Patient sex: M
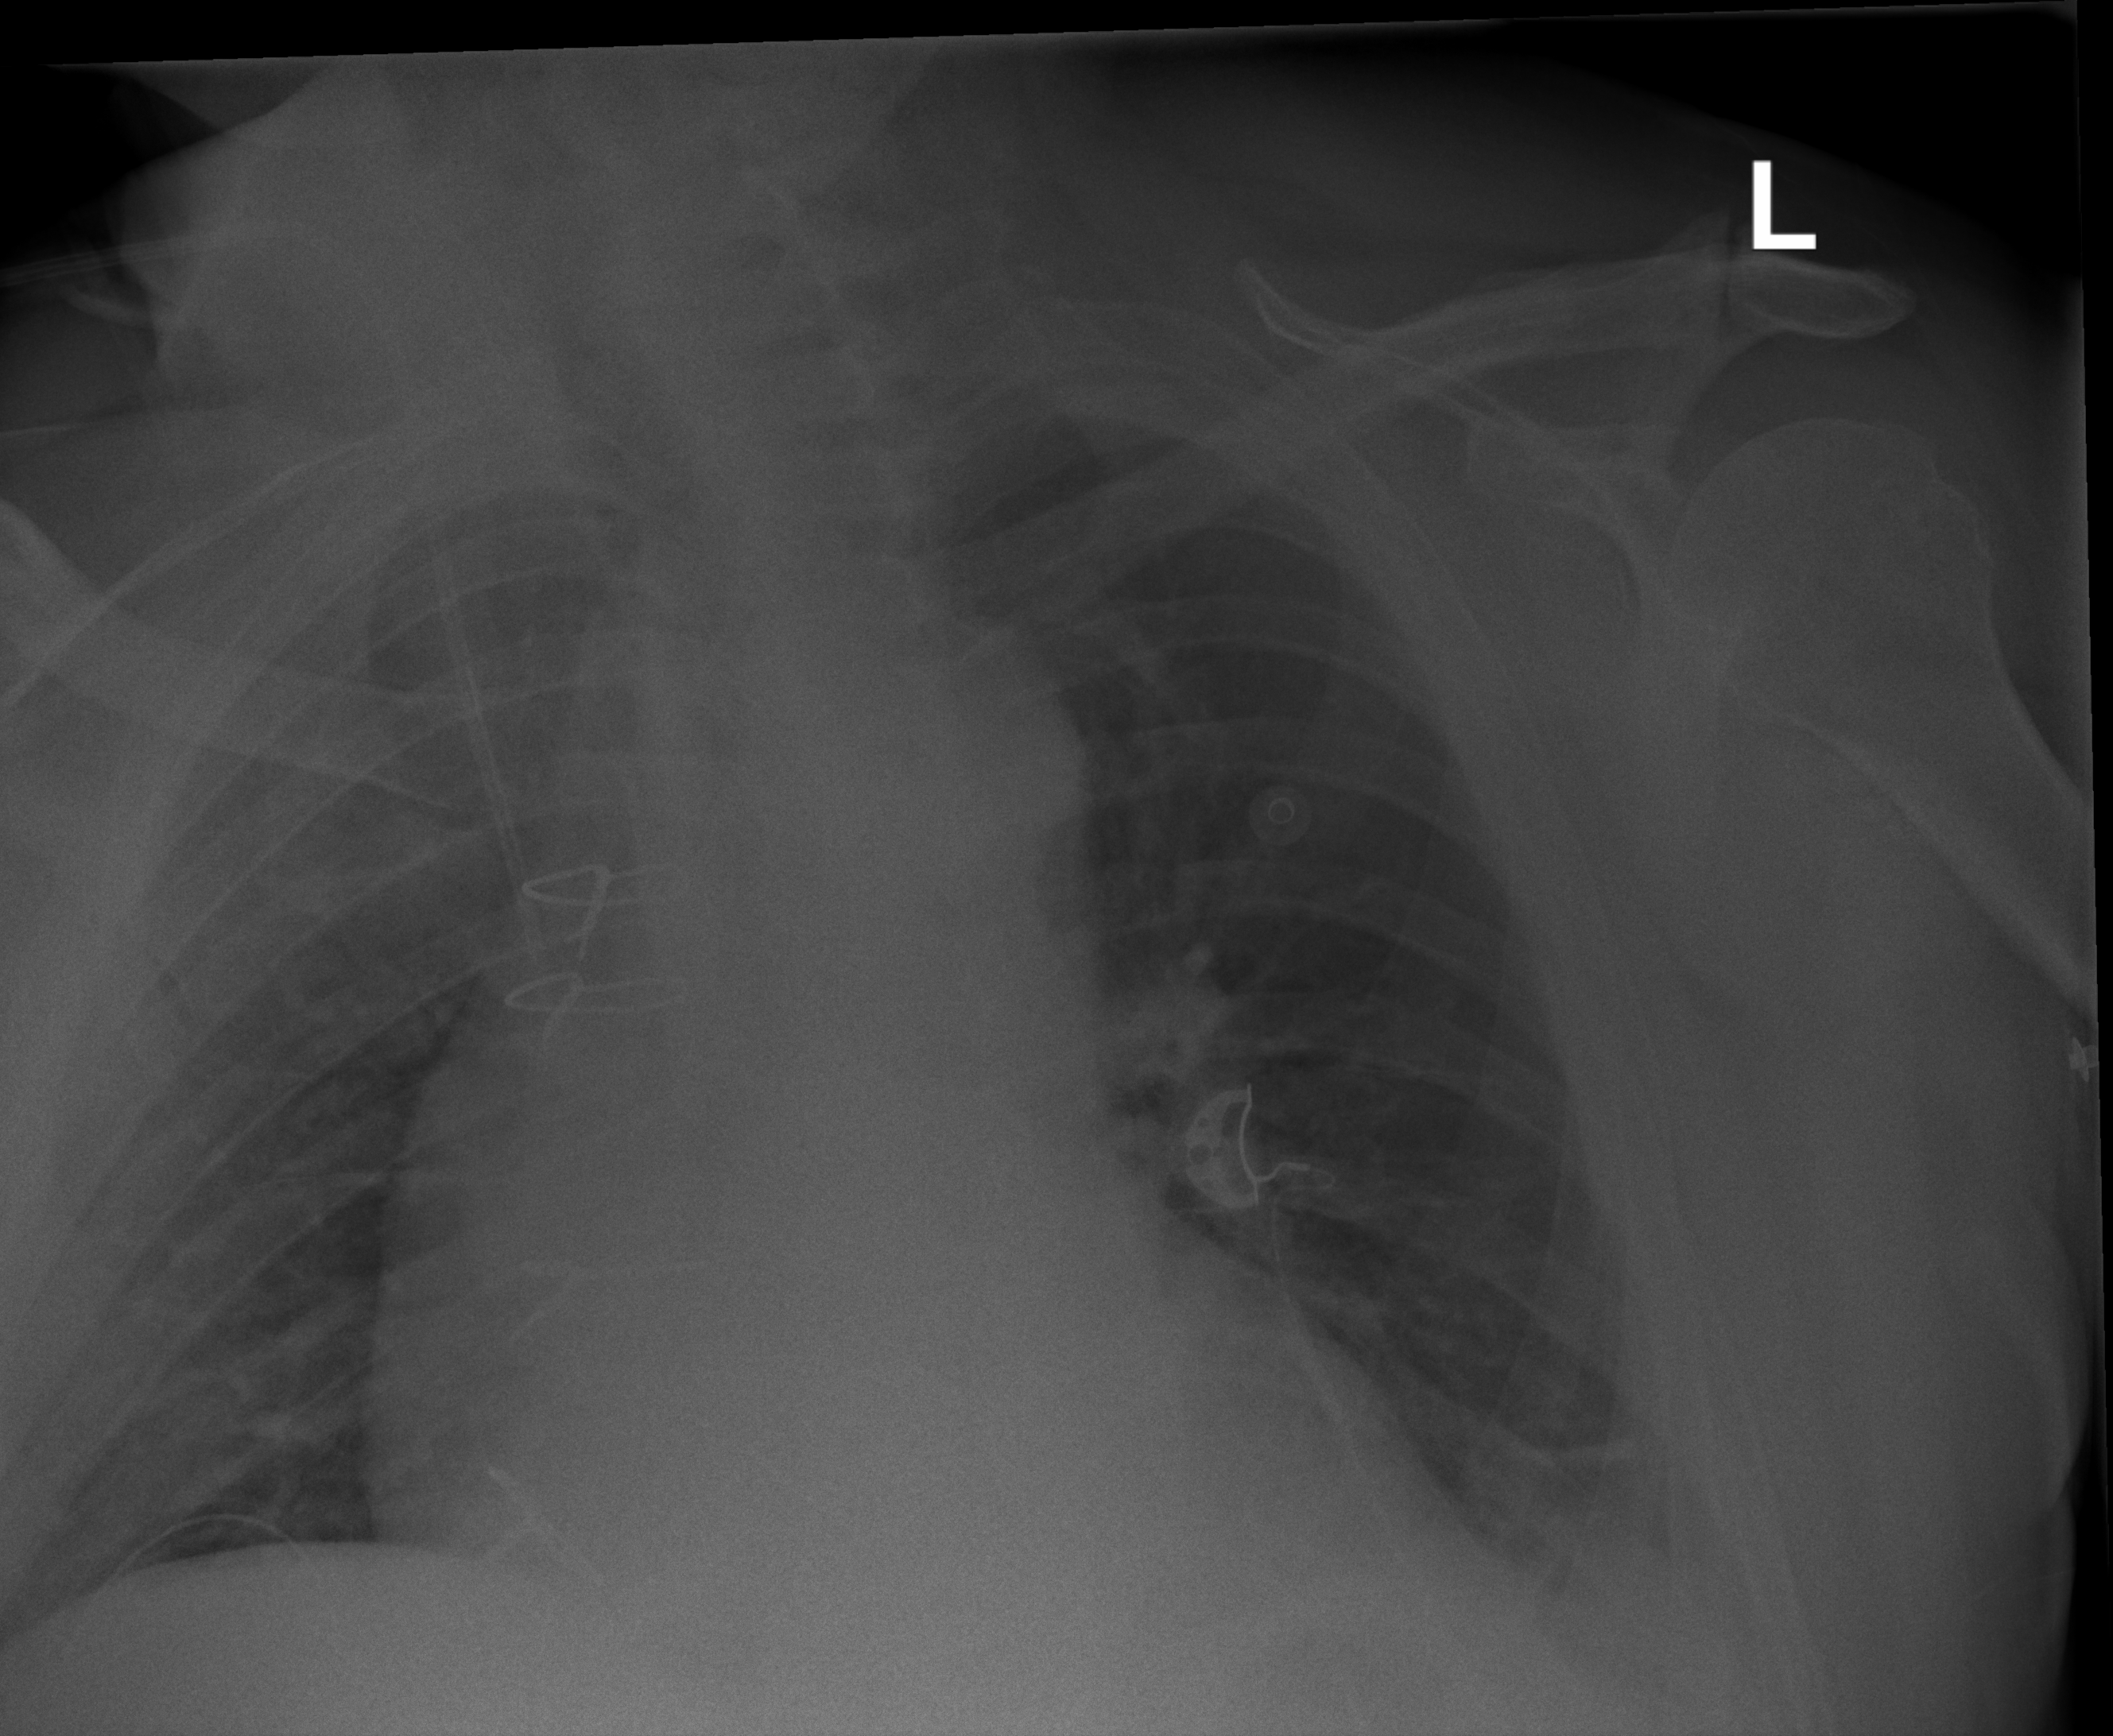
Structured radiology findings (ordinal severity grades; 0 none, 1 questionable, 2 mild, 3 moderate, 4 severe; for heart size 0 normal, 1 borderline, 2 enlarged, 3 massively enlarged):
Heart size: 1
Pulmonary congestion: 0
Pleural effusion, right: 0
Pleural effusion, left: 2
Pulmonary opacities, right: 2
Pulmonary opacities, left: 0
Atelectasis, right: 2
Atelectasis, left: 2